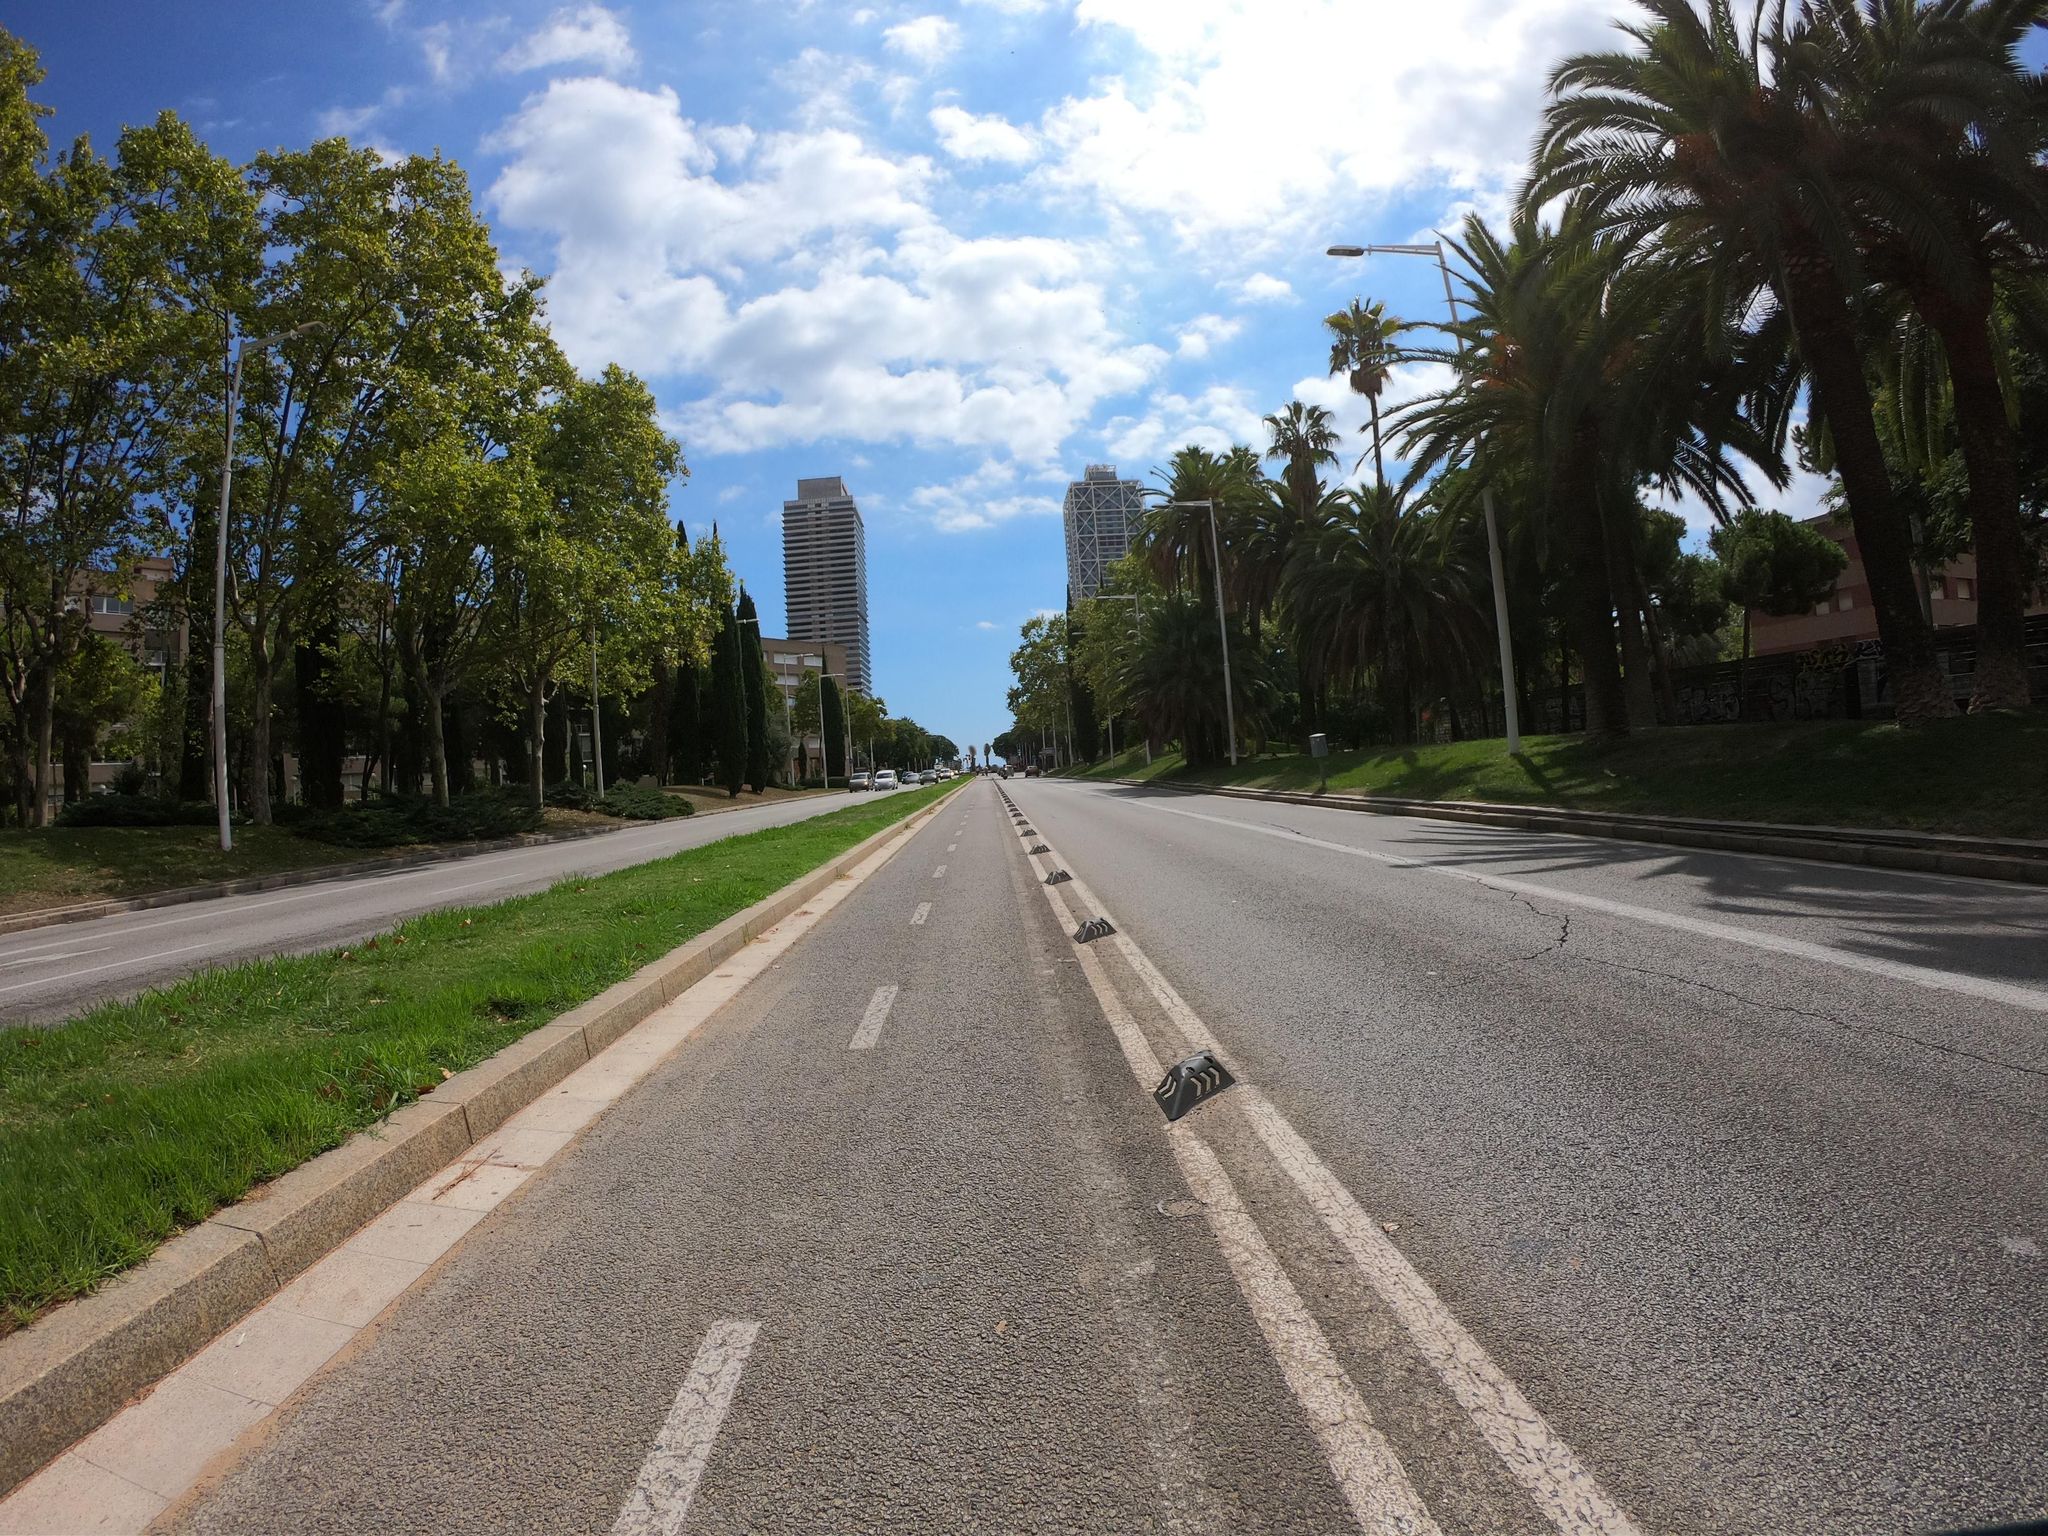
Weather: clear
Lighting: day
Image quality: good
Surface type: cycling surface
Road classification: cycleway
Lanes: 2
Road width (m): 2
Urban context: urban centre
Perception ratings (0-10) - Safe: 6.02, Lively: 8.77, Beautiful: 9.12, Boring: 2.57, Depressing: 5.12, Wealthy: 7.11